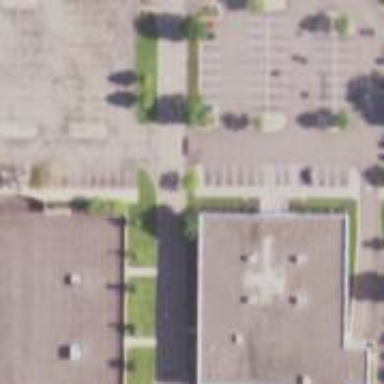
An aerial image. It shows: Building.